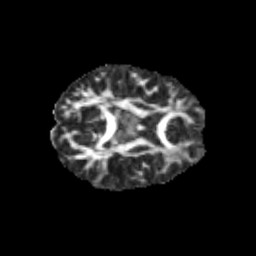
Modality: FA
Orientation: axial
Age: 10
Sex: female
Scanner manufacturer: siemens
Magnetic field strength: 3 T
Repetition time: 3.8 s
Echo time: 0.07 s